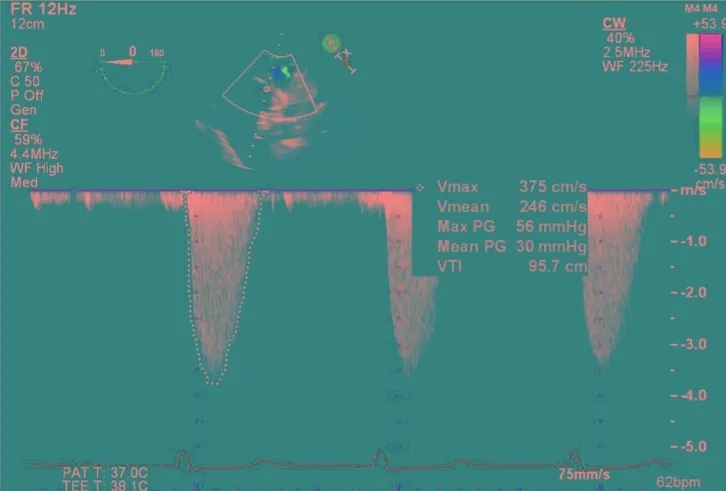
Deep transgastric view continuous-wave Doppler through the unicuspid aortic valve showing gradients across the valve (peak/mean gradients = 56/30 mmHg, Peak velocity of 3.75 m/s, VTI = 96 cm).
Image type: radiology (ultrasound)